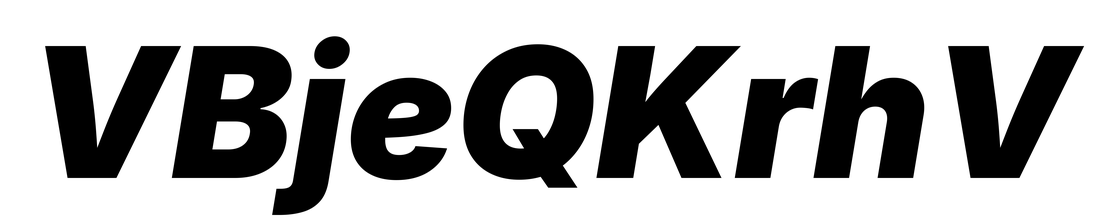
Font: Inter-Italic_Black_Italic